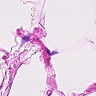
Metastatic tissue present: no